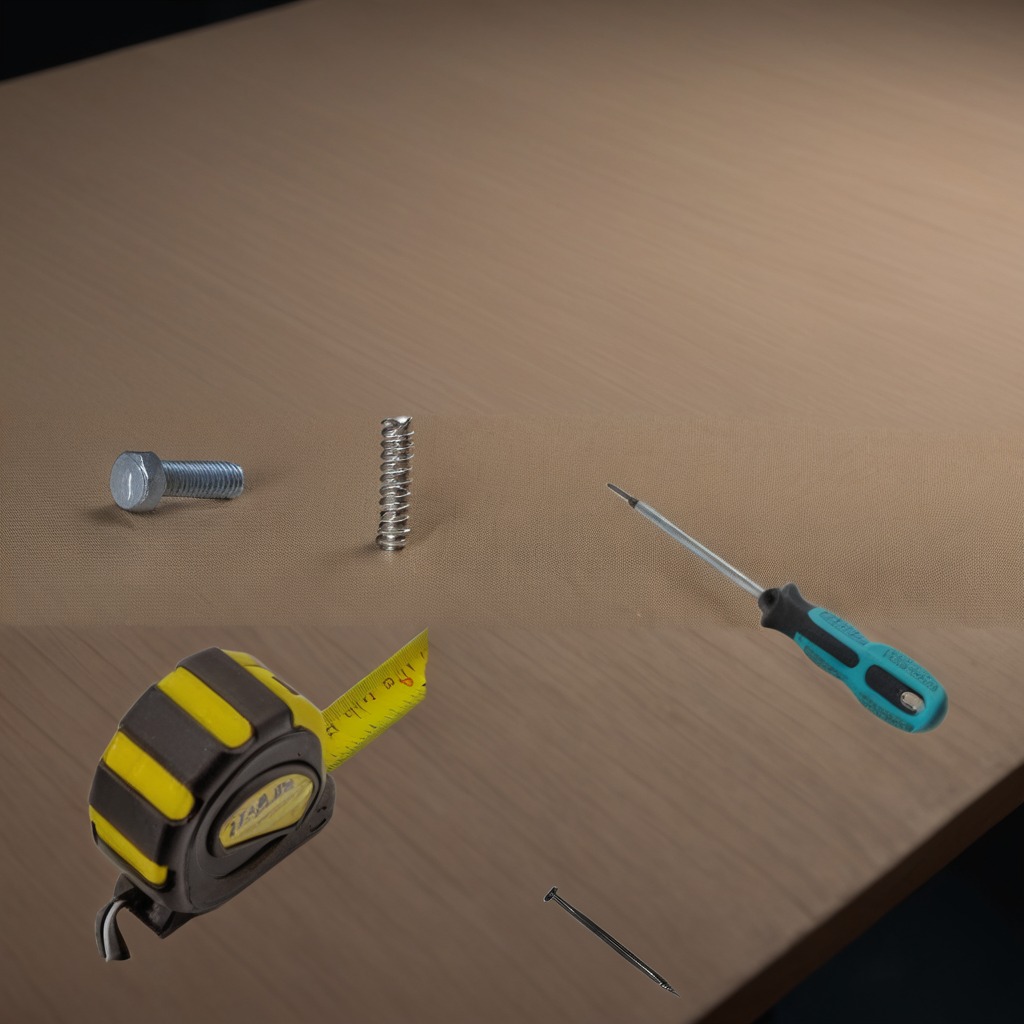
A measuring tape, a metal machine screw, an iron nail, a coiled metal spring, and a screwdriver are lying on the wooden table.